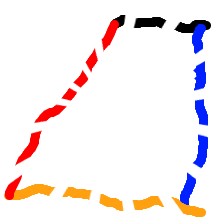
Shape: trapezoid